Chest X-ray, PA view. Patient: 25 years old, sex F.
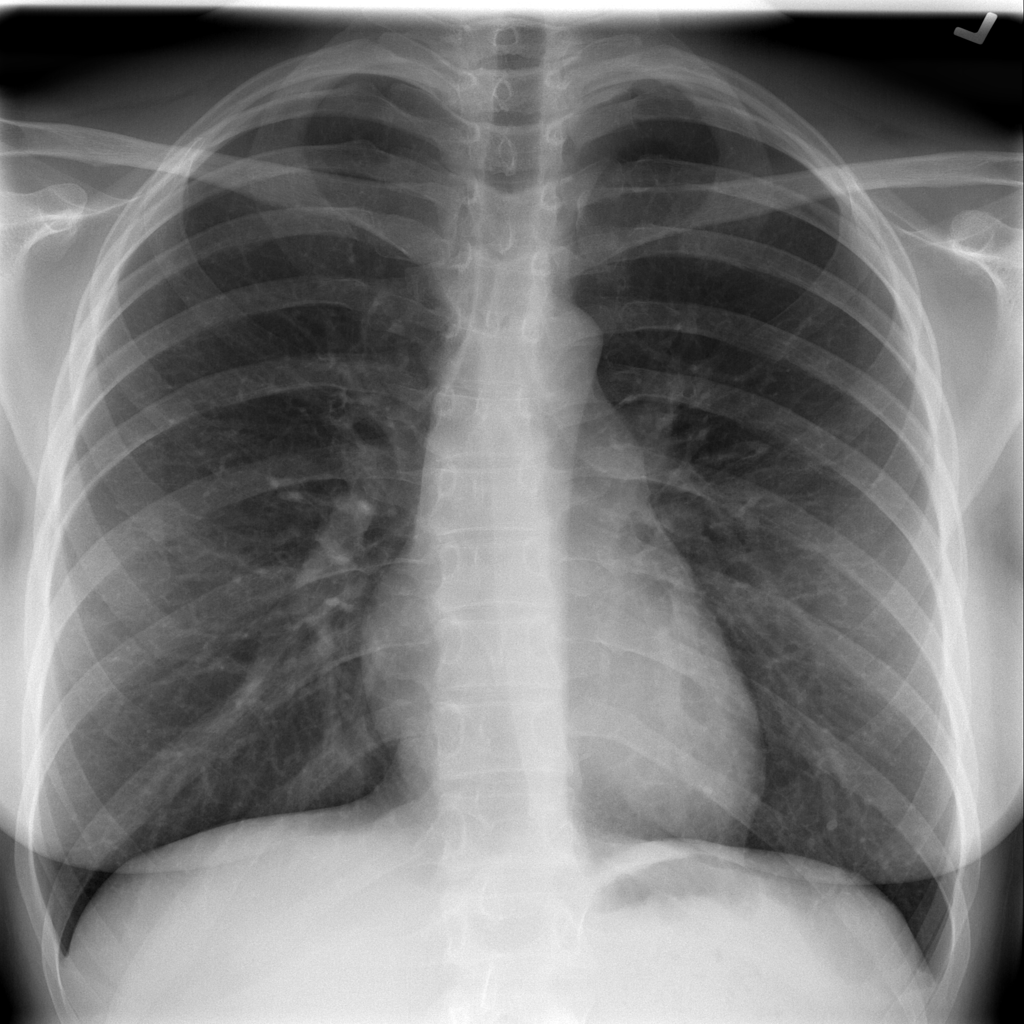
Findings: No Finding